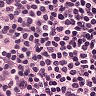
Metastatic tissue present: no